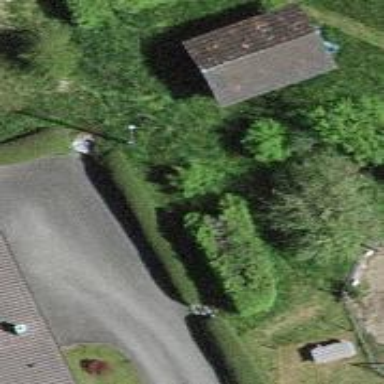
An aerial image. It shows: Hedge acting as barrier.